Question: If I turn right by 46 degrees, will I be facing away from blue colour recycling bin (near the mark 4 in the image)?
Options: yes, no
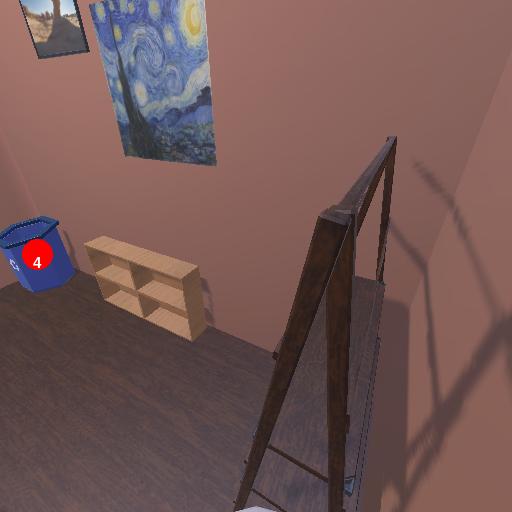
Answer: yes